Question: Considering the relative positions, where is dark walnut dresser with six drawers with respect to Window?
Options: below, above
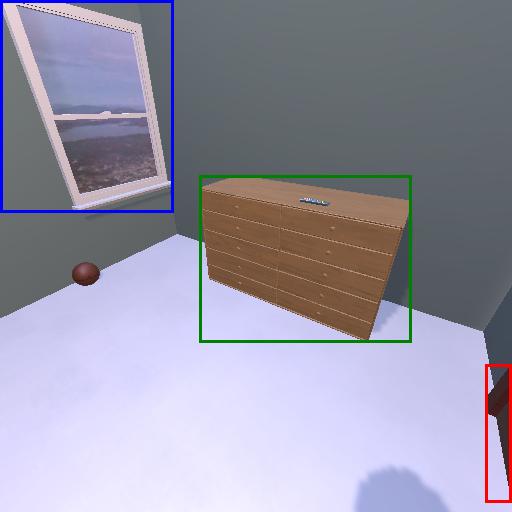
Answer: below